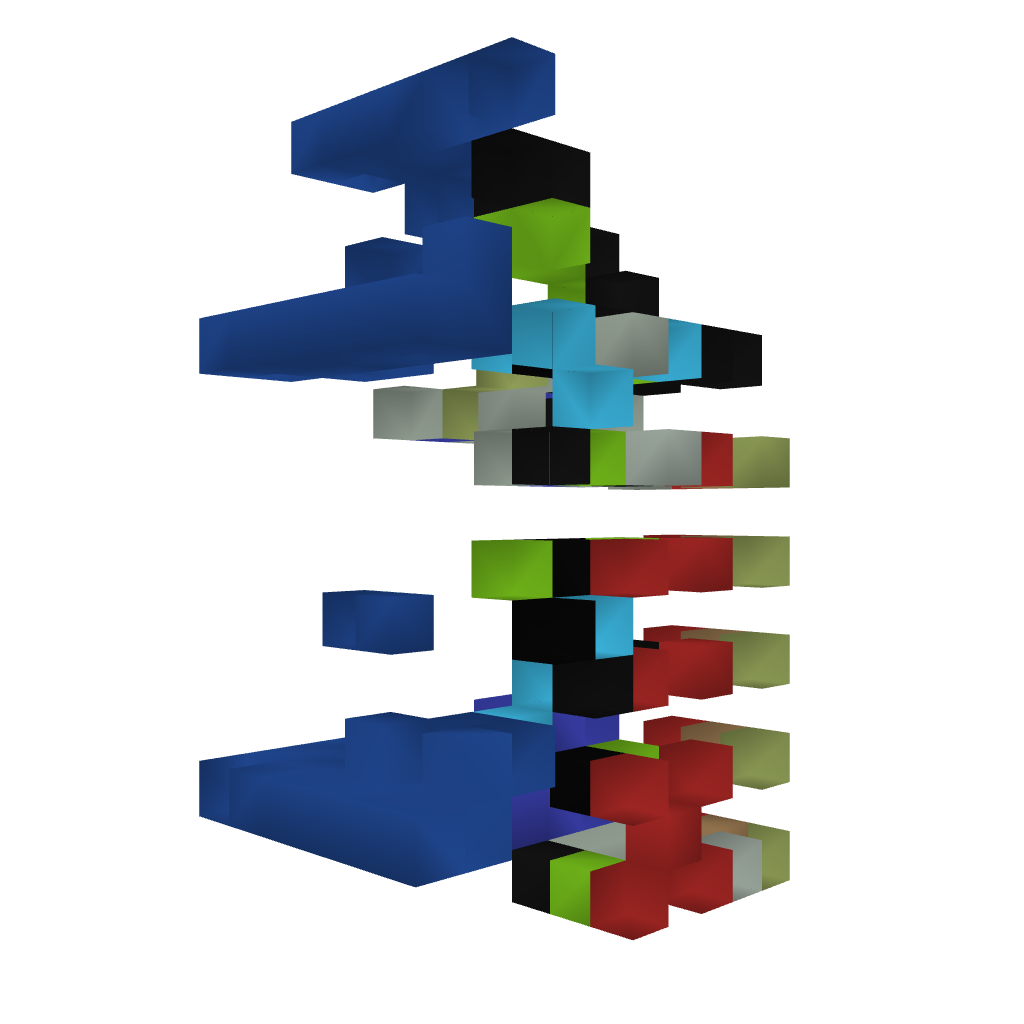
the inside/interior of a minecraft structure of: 100% working elevator